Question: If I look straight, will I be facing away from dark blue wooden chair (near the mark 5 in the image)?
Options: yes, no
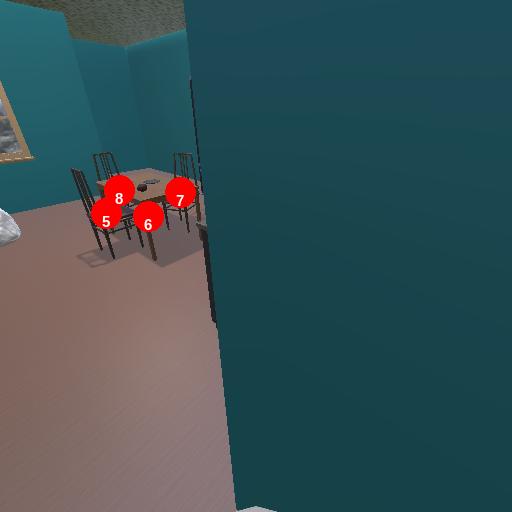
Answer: yes